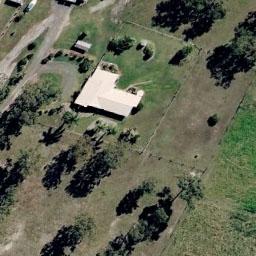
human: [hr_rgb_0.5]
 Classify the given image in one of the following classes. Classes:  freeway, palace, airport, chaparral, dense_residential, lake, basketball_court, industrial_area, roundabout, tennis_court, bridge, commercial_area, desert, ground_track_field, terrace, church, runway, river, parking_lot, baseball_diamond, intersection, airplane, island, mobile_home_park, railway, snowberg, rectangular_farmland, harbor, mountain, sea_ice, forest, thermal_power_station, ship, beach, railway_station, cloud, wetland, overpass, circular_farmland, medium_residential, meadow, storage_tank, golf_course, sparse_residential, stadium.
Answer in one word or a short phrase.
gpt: sparse_residential